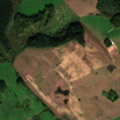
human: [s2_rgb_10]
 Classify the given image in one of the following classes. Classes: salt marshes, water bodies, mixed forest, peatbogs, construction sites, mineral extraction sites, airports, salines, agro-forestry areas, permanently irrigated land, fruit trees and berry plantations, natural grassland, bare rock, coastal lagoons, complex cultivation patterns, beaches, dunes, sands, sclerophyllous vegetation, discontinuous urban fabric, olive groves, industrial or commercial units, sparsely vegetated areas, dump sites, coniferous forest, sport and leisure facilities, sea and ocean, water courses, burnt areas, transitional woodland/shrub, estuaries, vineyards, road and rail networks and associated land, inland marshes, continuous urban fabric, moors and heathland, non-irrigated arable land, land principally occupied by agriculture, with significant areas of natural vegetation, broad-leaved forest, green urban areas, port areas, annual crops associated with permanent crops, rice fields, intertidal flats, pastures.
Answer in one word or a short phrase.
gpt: non-irrigated arable land, pastures, land principally occupied by agriculture, with significant areas of natural vegetation, coniferous forest, mixed forest